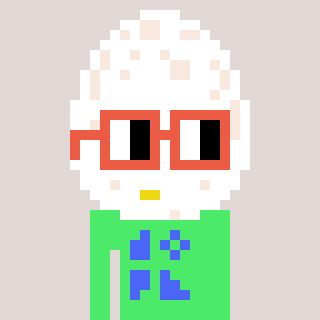
a pixel art character with square orange glasses, a egg-shaped head and a teal-colored body on a warm background